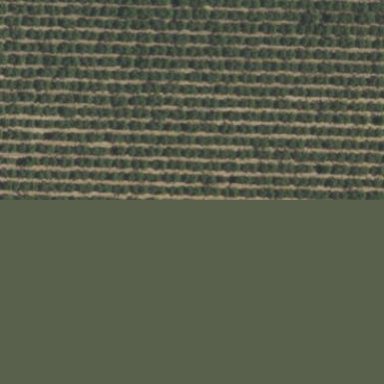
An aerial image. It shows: Almond orchard with rows of almond trees.